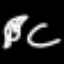
Label: leaf